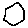
Label: hexagon